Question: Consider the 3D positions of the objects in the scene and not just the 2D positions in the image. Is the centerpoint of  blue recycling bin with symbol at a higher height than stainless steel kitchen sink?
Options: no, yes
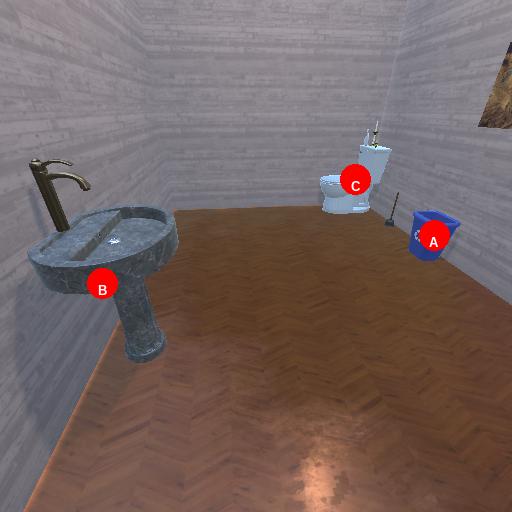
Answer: no